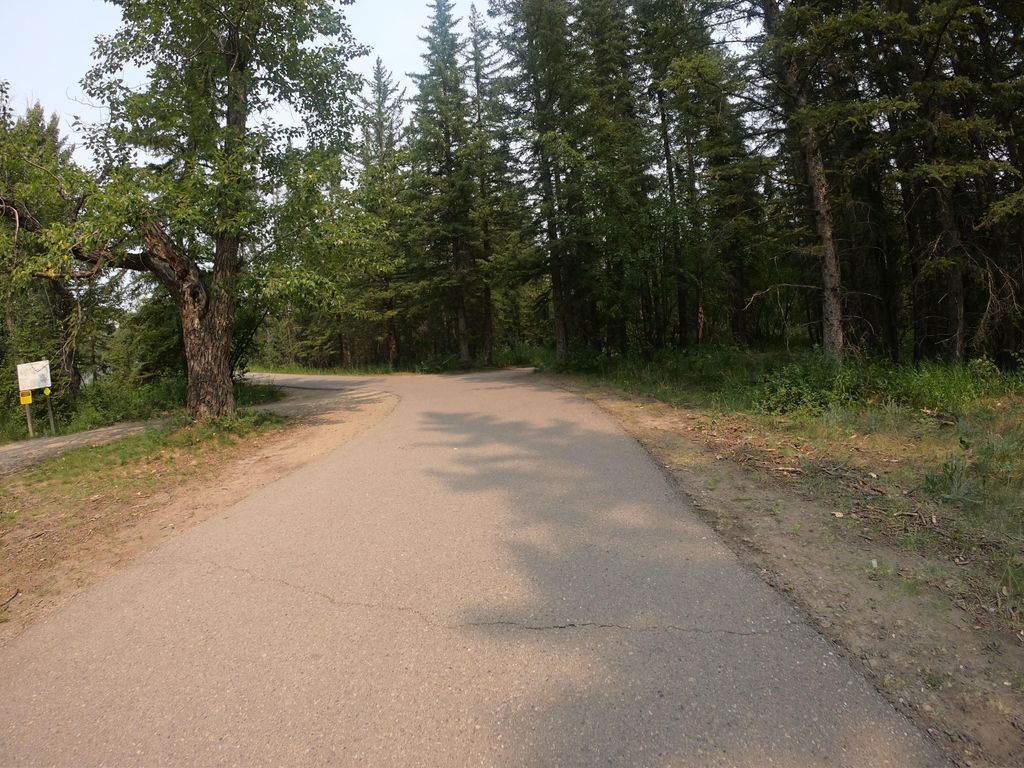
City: calgary